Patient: sex M, age 58
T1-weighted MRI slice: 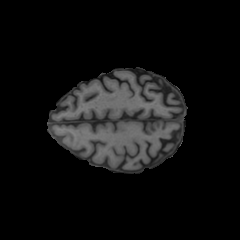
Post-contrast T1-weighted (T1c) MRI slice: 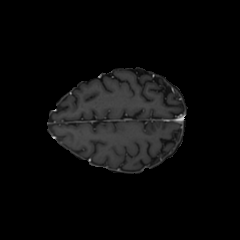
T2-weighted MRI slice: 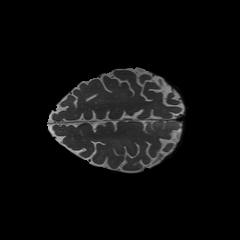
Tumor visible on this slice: no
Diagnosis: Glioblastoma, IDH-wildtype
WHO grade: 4